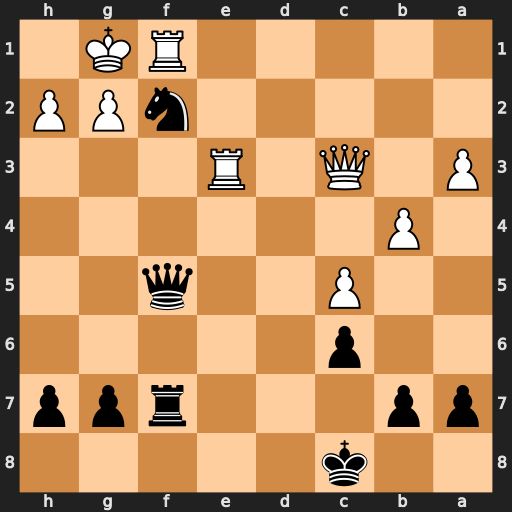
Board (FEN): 2k5/pp3rpp/2p5/2P2q2/1P6/P1Q1R3/5nPP/5RK1
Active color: b
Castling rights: -
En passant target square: -
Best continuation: Nh3+ gxh3 Qxf1#